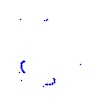
Particle: pion